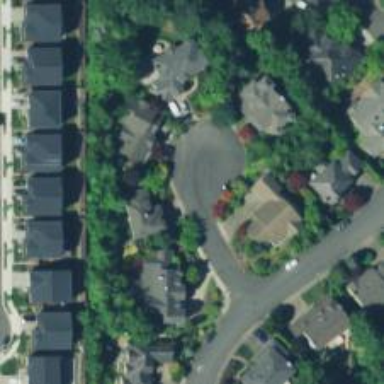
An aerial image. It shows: Residential road with sidewalk on the left side.